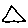
Label: triangle